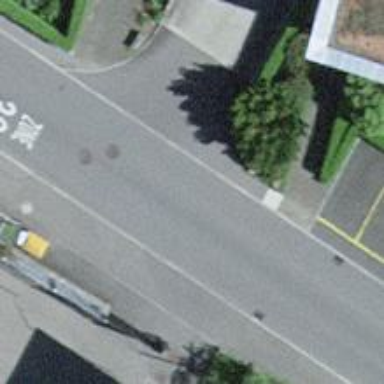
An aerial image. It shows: Bus stop with designated public transport stop position.